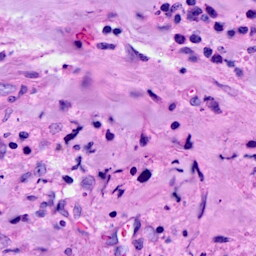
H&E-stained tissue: Breast